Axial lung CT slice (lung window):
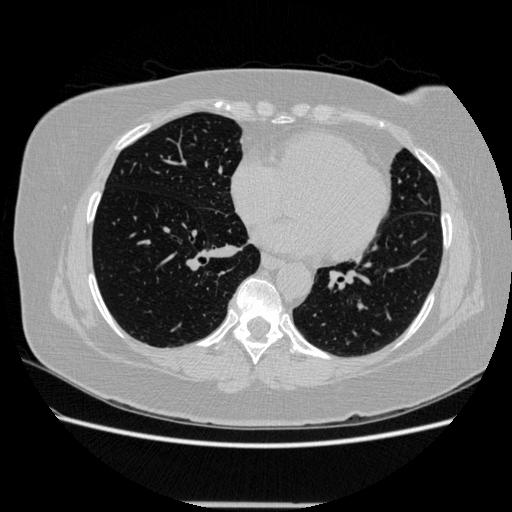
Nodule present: no